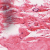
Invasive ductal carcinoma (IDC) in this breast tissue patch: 0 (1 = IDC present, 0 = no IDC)